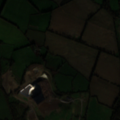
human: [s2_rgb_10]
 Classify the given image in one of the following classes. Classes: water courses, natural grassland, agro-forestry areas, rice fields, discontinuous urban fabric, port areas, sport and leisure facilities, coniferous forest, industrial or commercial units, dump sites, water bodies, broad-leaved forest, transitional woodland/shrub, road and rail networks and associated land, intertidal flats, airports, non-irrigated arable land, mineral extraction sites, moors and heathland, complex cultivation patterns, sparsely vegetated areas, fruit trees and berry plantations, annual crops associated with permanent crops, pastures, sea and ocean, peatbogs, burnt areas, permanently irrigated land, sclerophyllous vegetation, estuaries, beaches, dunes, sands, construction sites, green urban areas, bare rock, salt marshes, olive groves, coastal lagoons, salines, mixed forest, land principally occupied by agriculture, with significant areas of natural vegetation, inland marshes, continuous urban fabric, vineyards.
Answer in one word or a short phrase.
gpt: dump sites, non-irrigated arable land, pastures, complex cultivation patterns